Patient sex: F
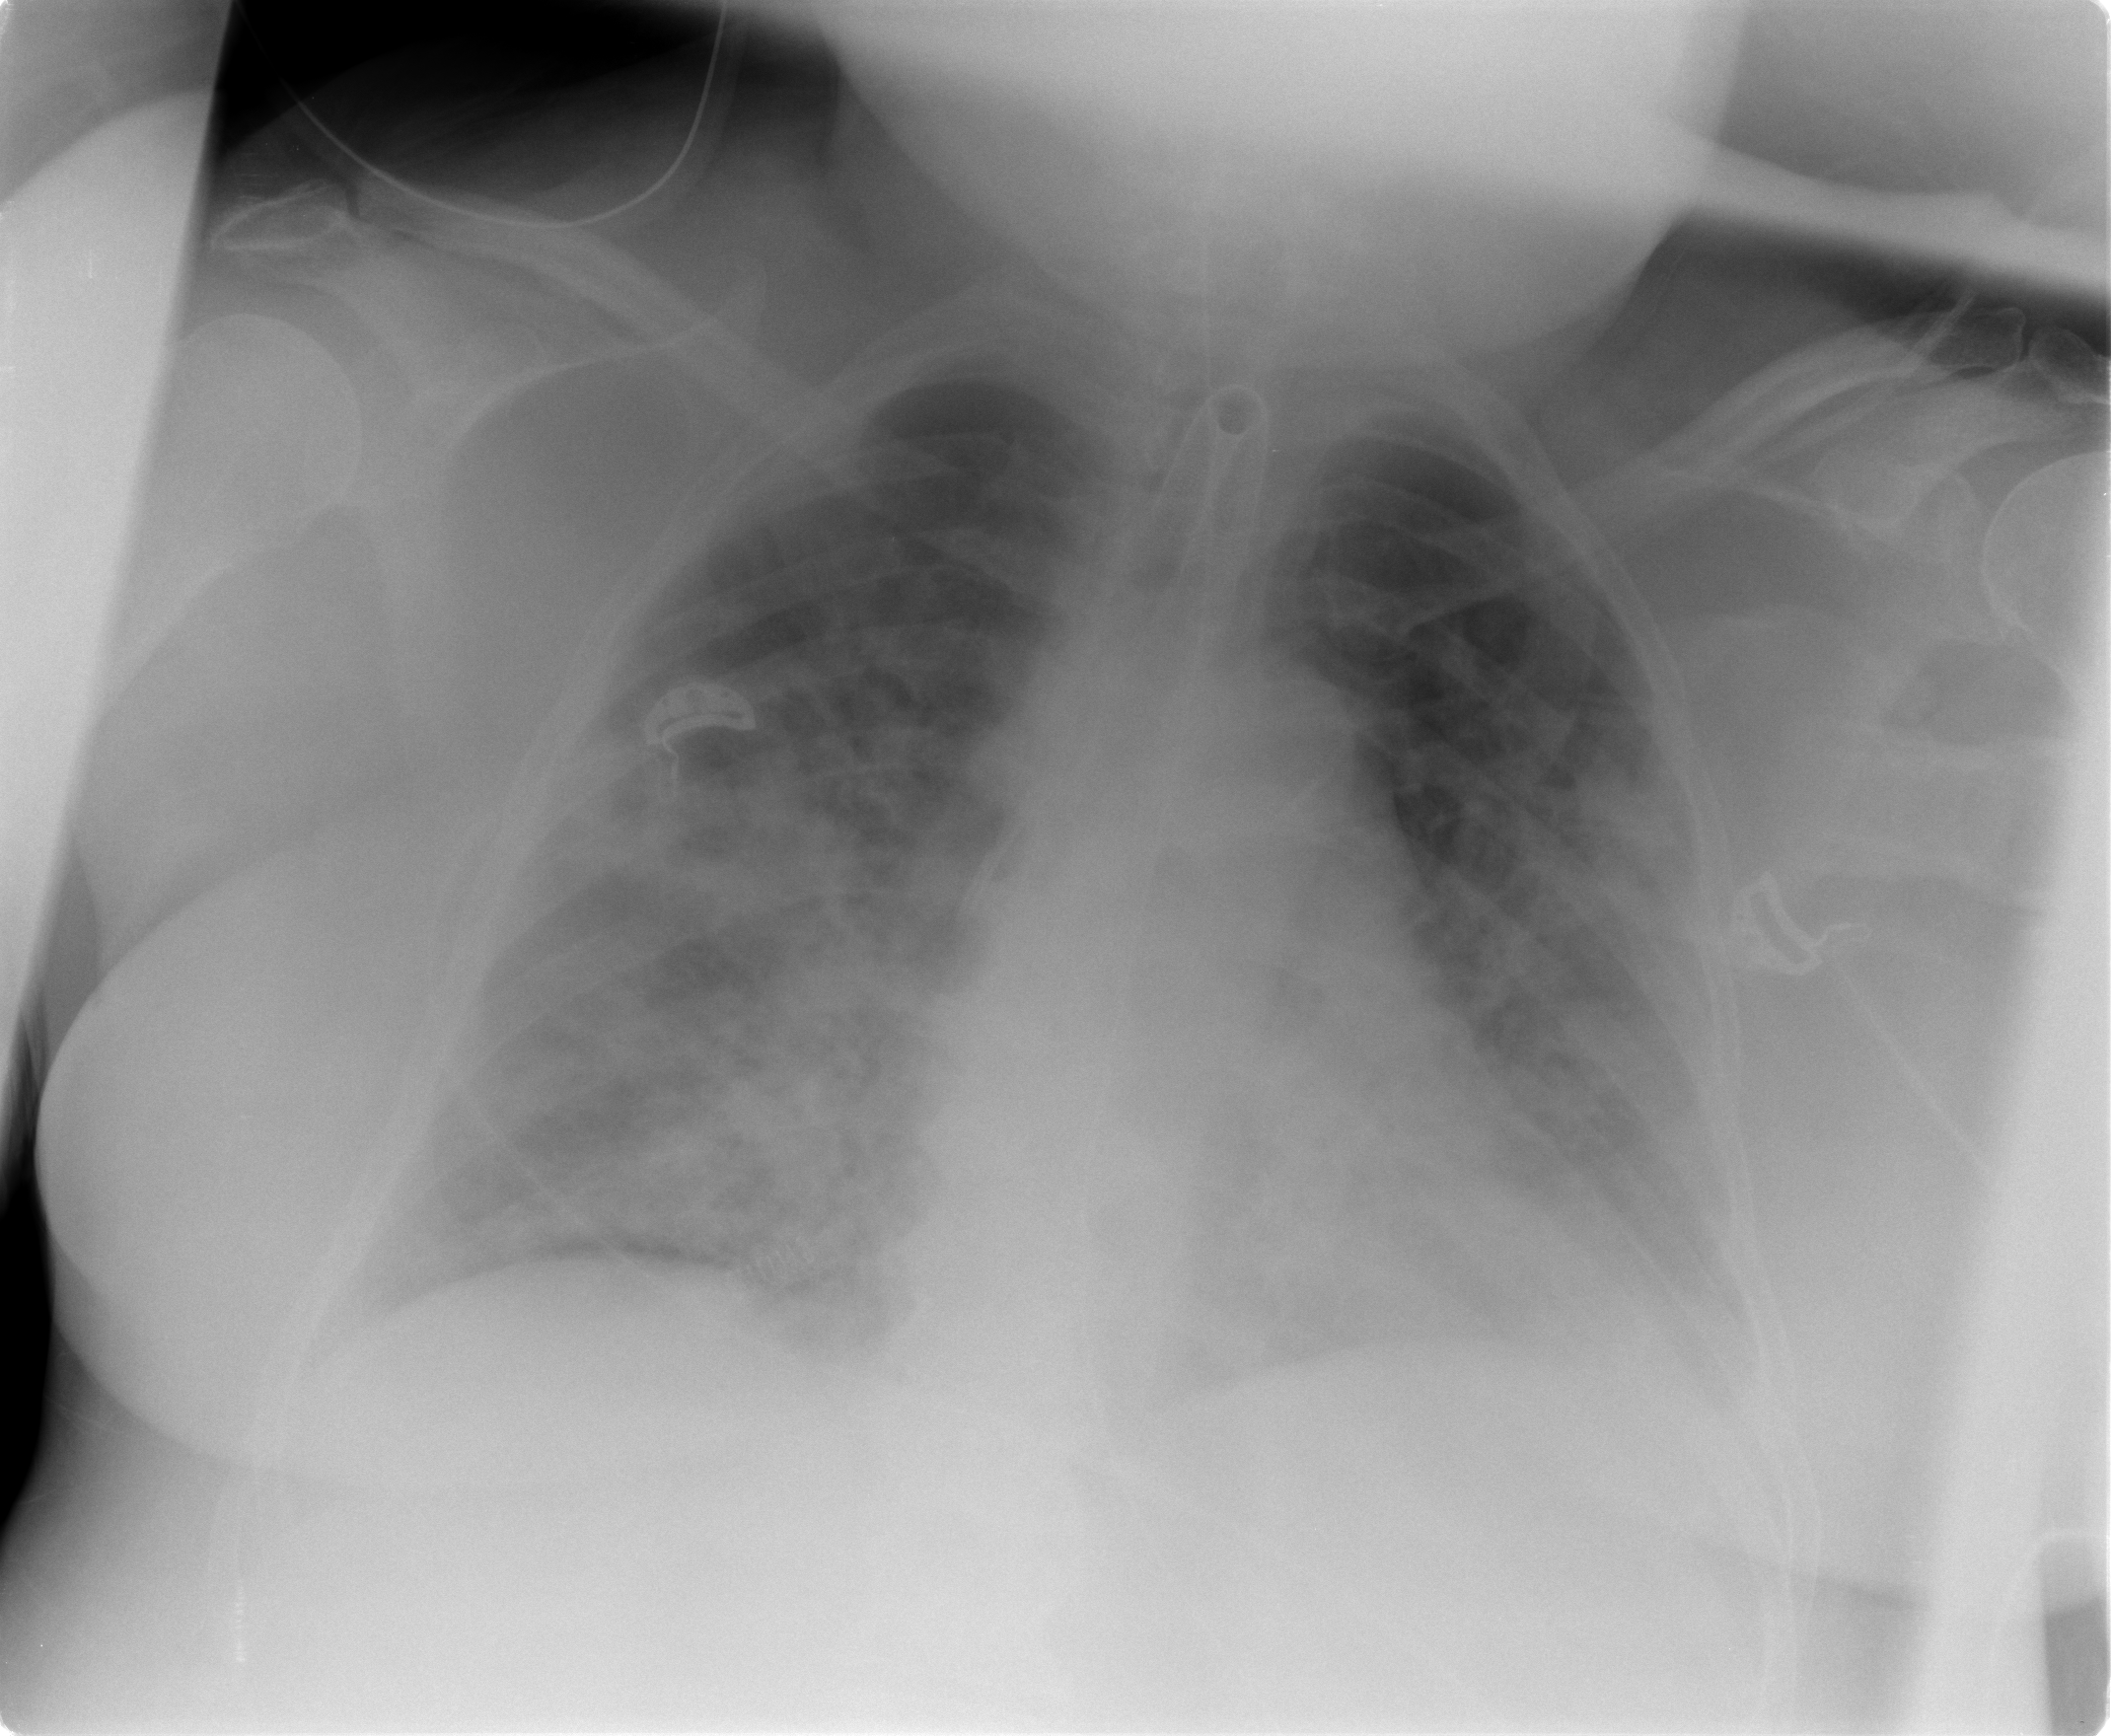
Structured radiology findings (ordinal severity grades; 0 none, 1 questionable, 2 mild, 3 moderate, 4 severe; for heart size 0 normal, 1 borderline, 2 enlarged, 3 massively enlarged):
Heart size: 2
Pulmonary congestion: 0
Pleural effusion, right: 0
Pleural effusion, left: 2
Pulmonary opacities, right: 3
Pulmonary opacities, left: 3
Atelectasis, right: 3
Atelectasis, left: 2